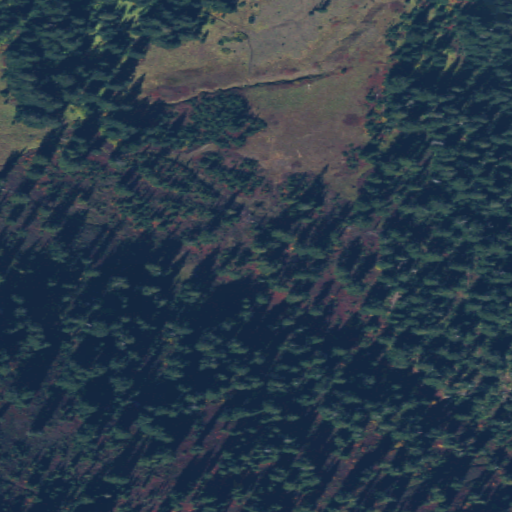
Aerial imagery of gap in Washington named Indian Pass containing evergreen forest and shrub